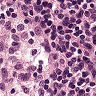
Metastatic tissue present: no